Interaction volume radius: 10 \u00c5
Interaction volume height: 20 \u00c5
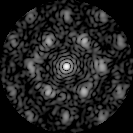
Disorder parameter: 0.5482